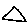
Label: triangle